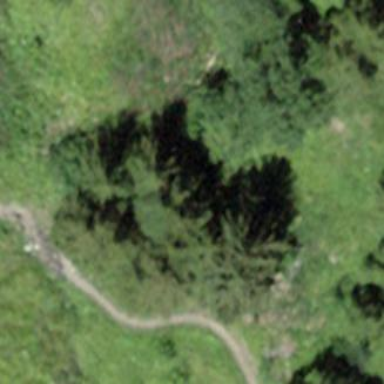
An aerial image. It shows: Forest area.